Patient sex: F
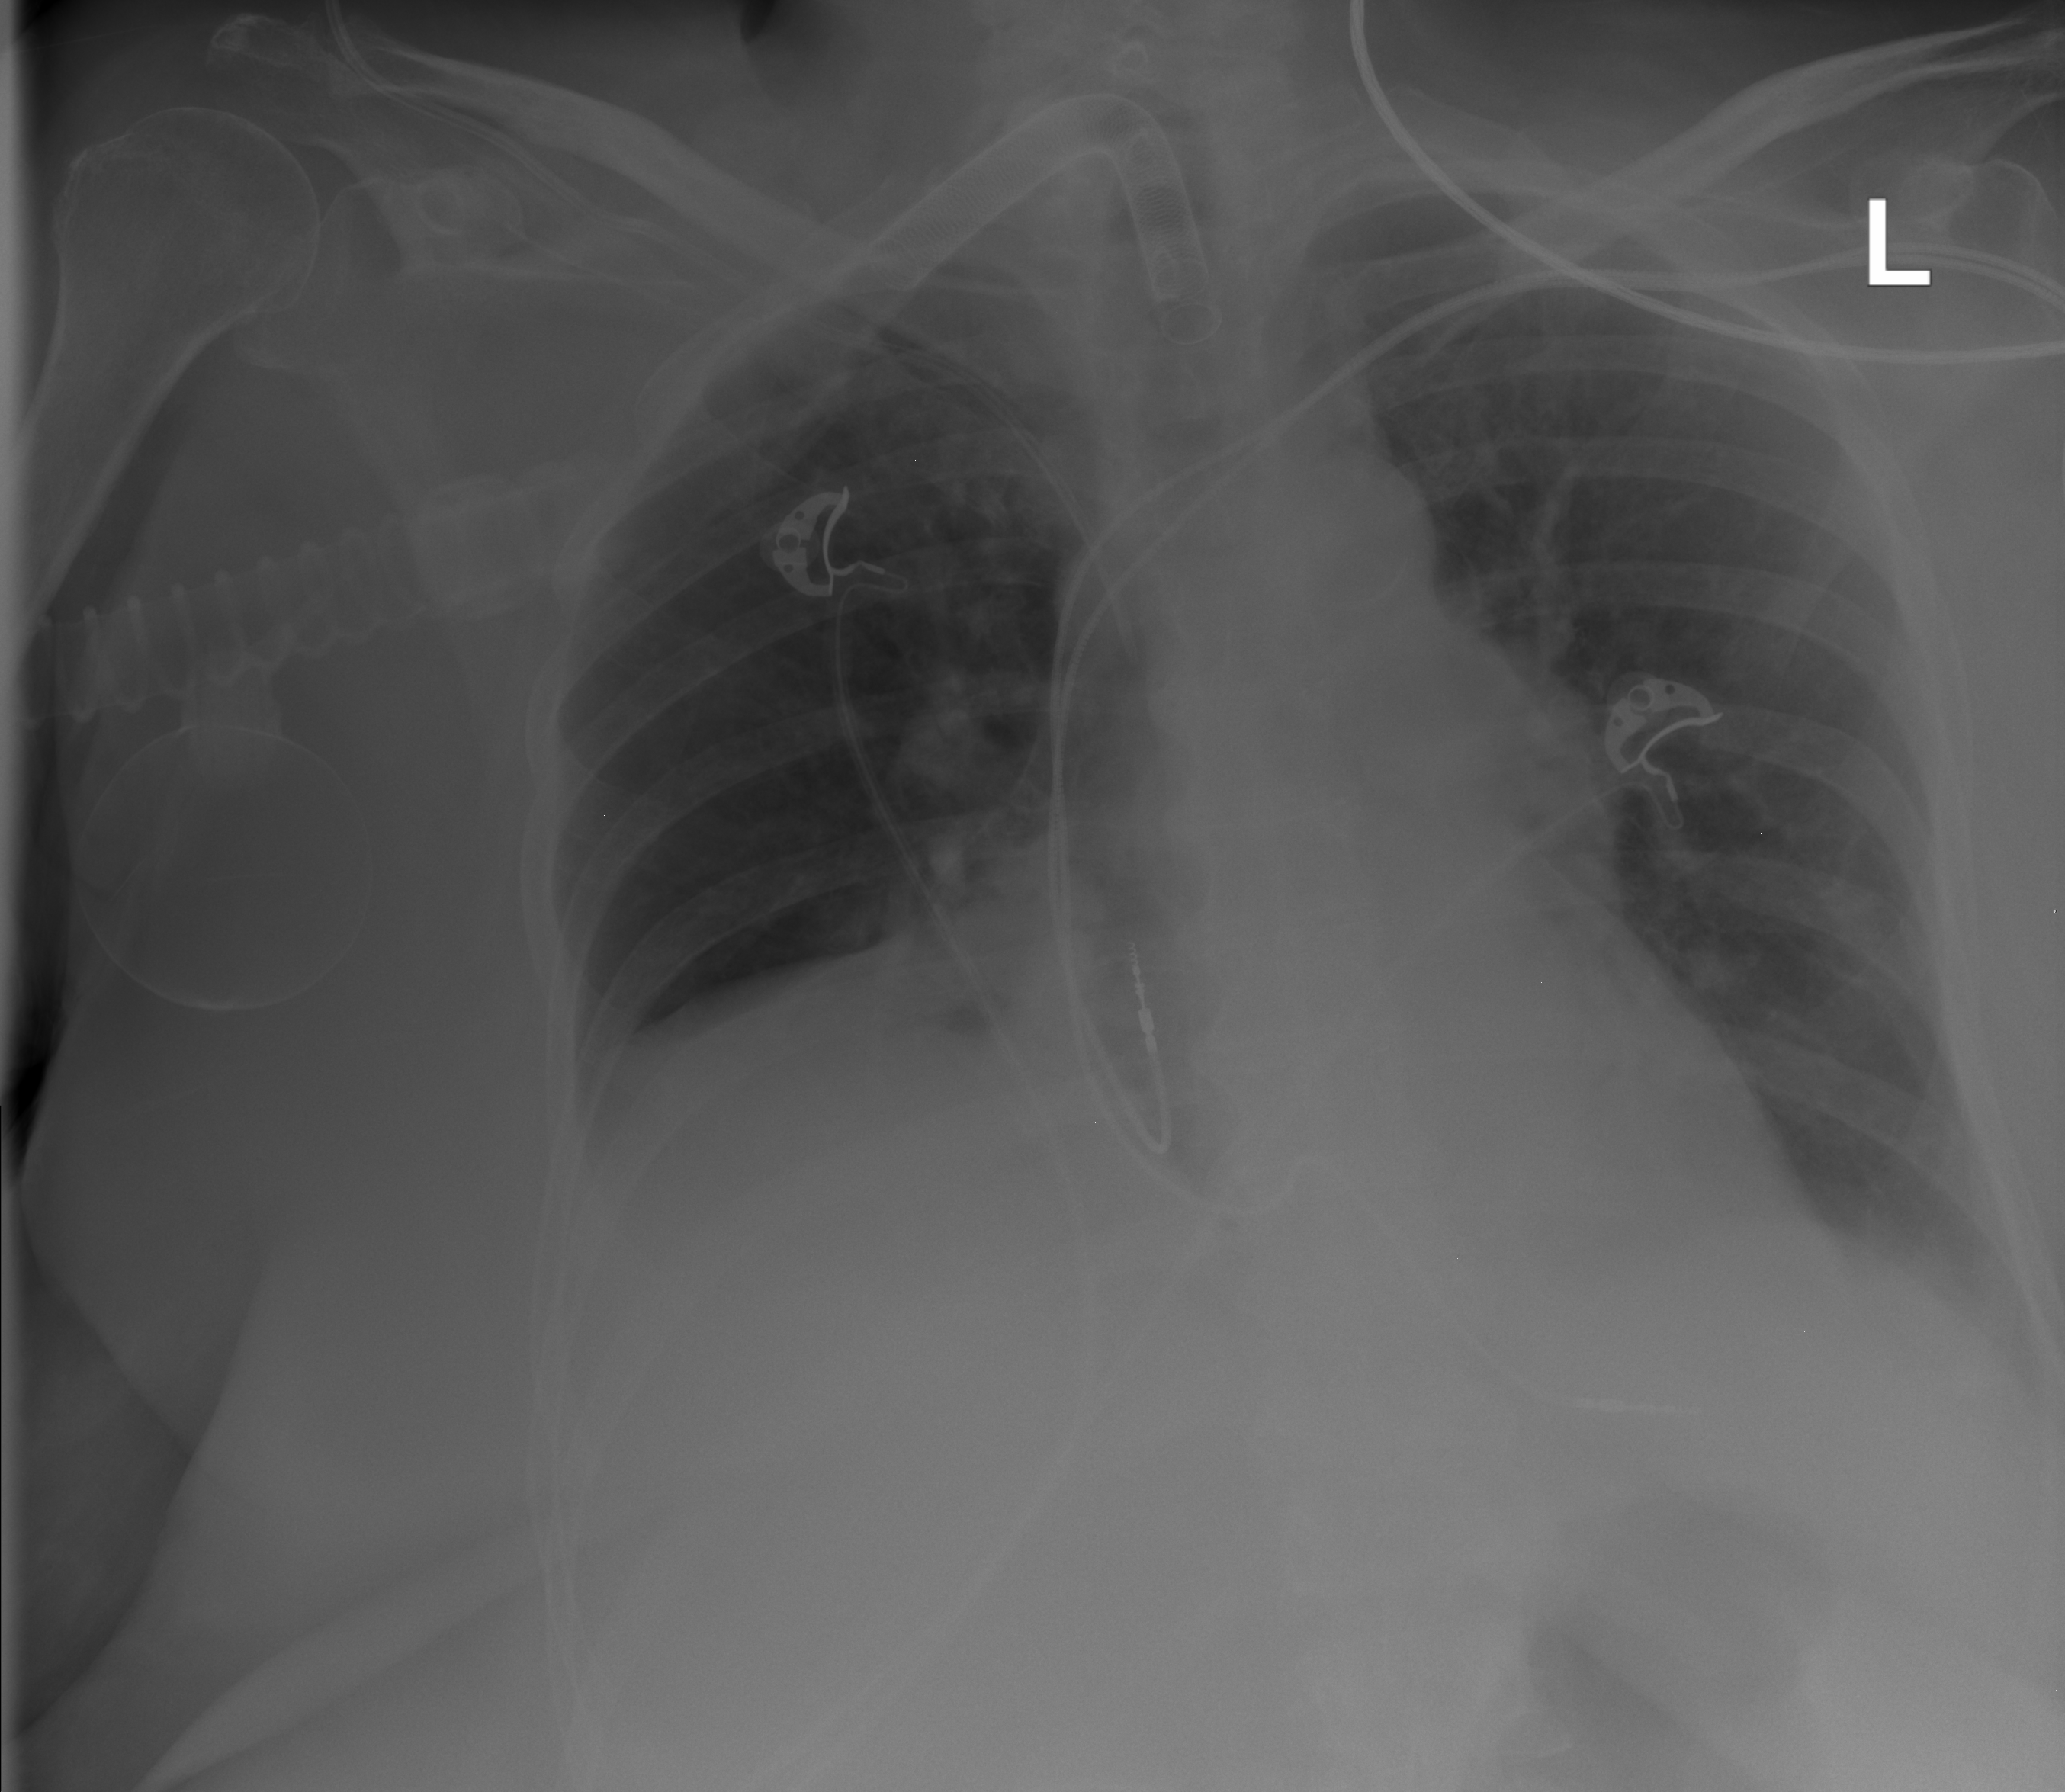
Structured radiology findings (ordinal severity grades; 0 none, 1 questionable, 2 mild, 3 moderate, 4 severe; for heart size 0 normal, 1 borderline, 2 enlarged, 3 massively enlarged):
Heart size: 2
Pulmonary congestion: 0
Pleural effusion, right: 0
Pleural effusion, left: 0
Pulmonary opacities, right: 0
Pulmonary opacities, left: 0
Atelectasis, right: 2
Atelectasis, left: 0